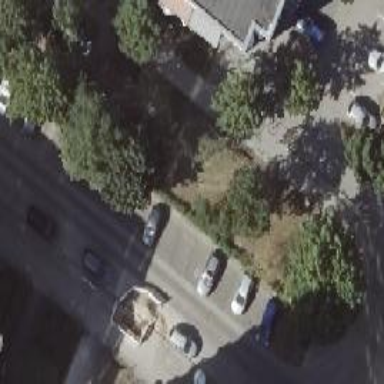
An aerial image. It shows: Street-side parking area with paving stones.